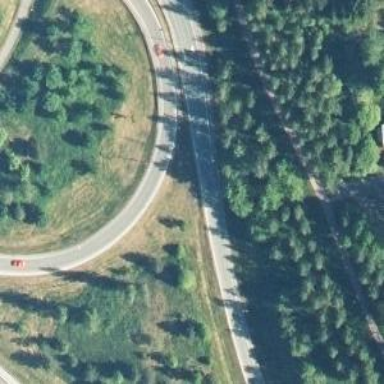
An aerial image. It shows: Asphalt motorway link.